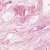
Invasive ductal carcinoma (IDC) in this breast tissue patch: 0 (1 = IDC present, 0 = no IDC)